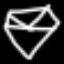
Label: diamond